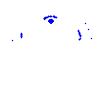
Particle: electron